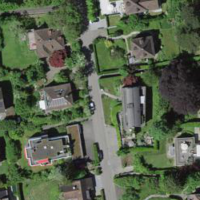
EUNIS habitat code: 55
Species observed at this site:
Buxus sempervirens